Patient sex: F
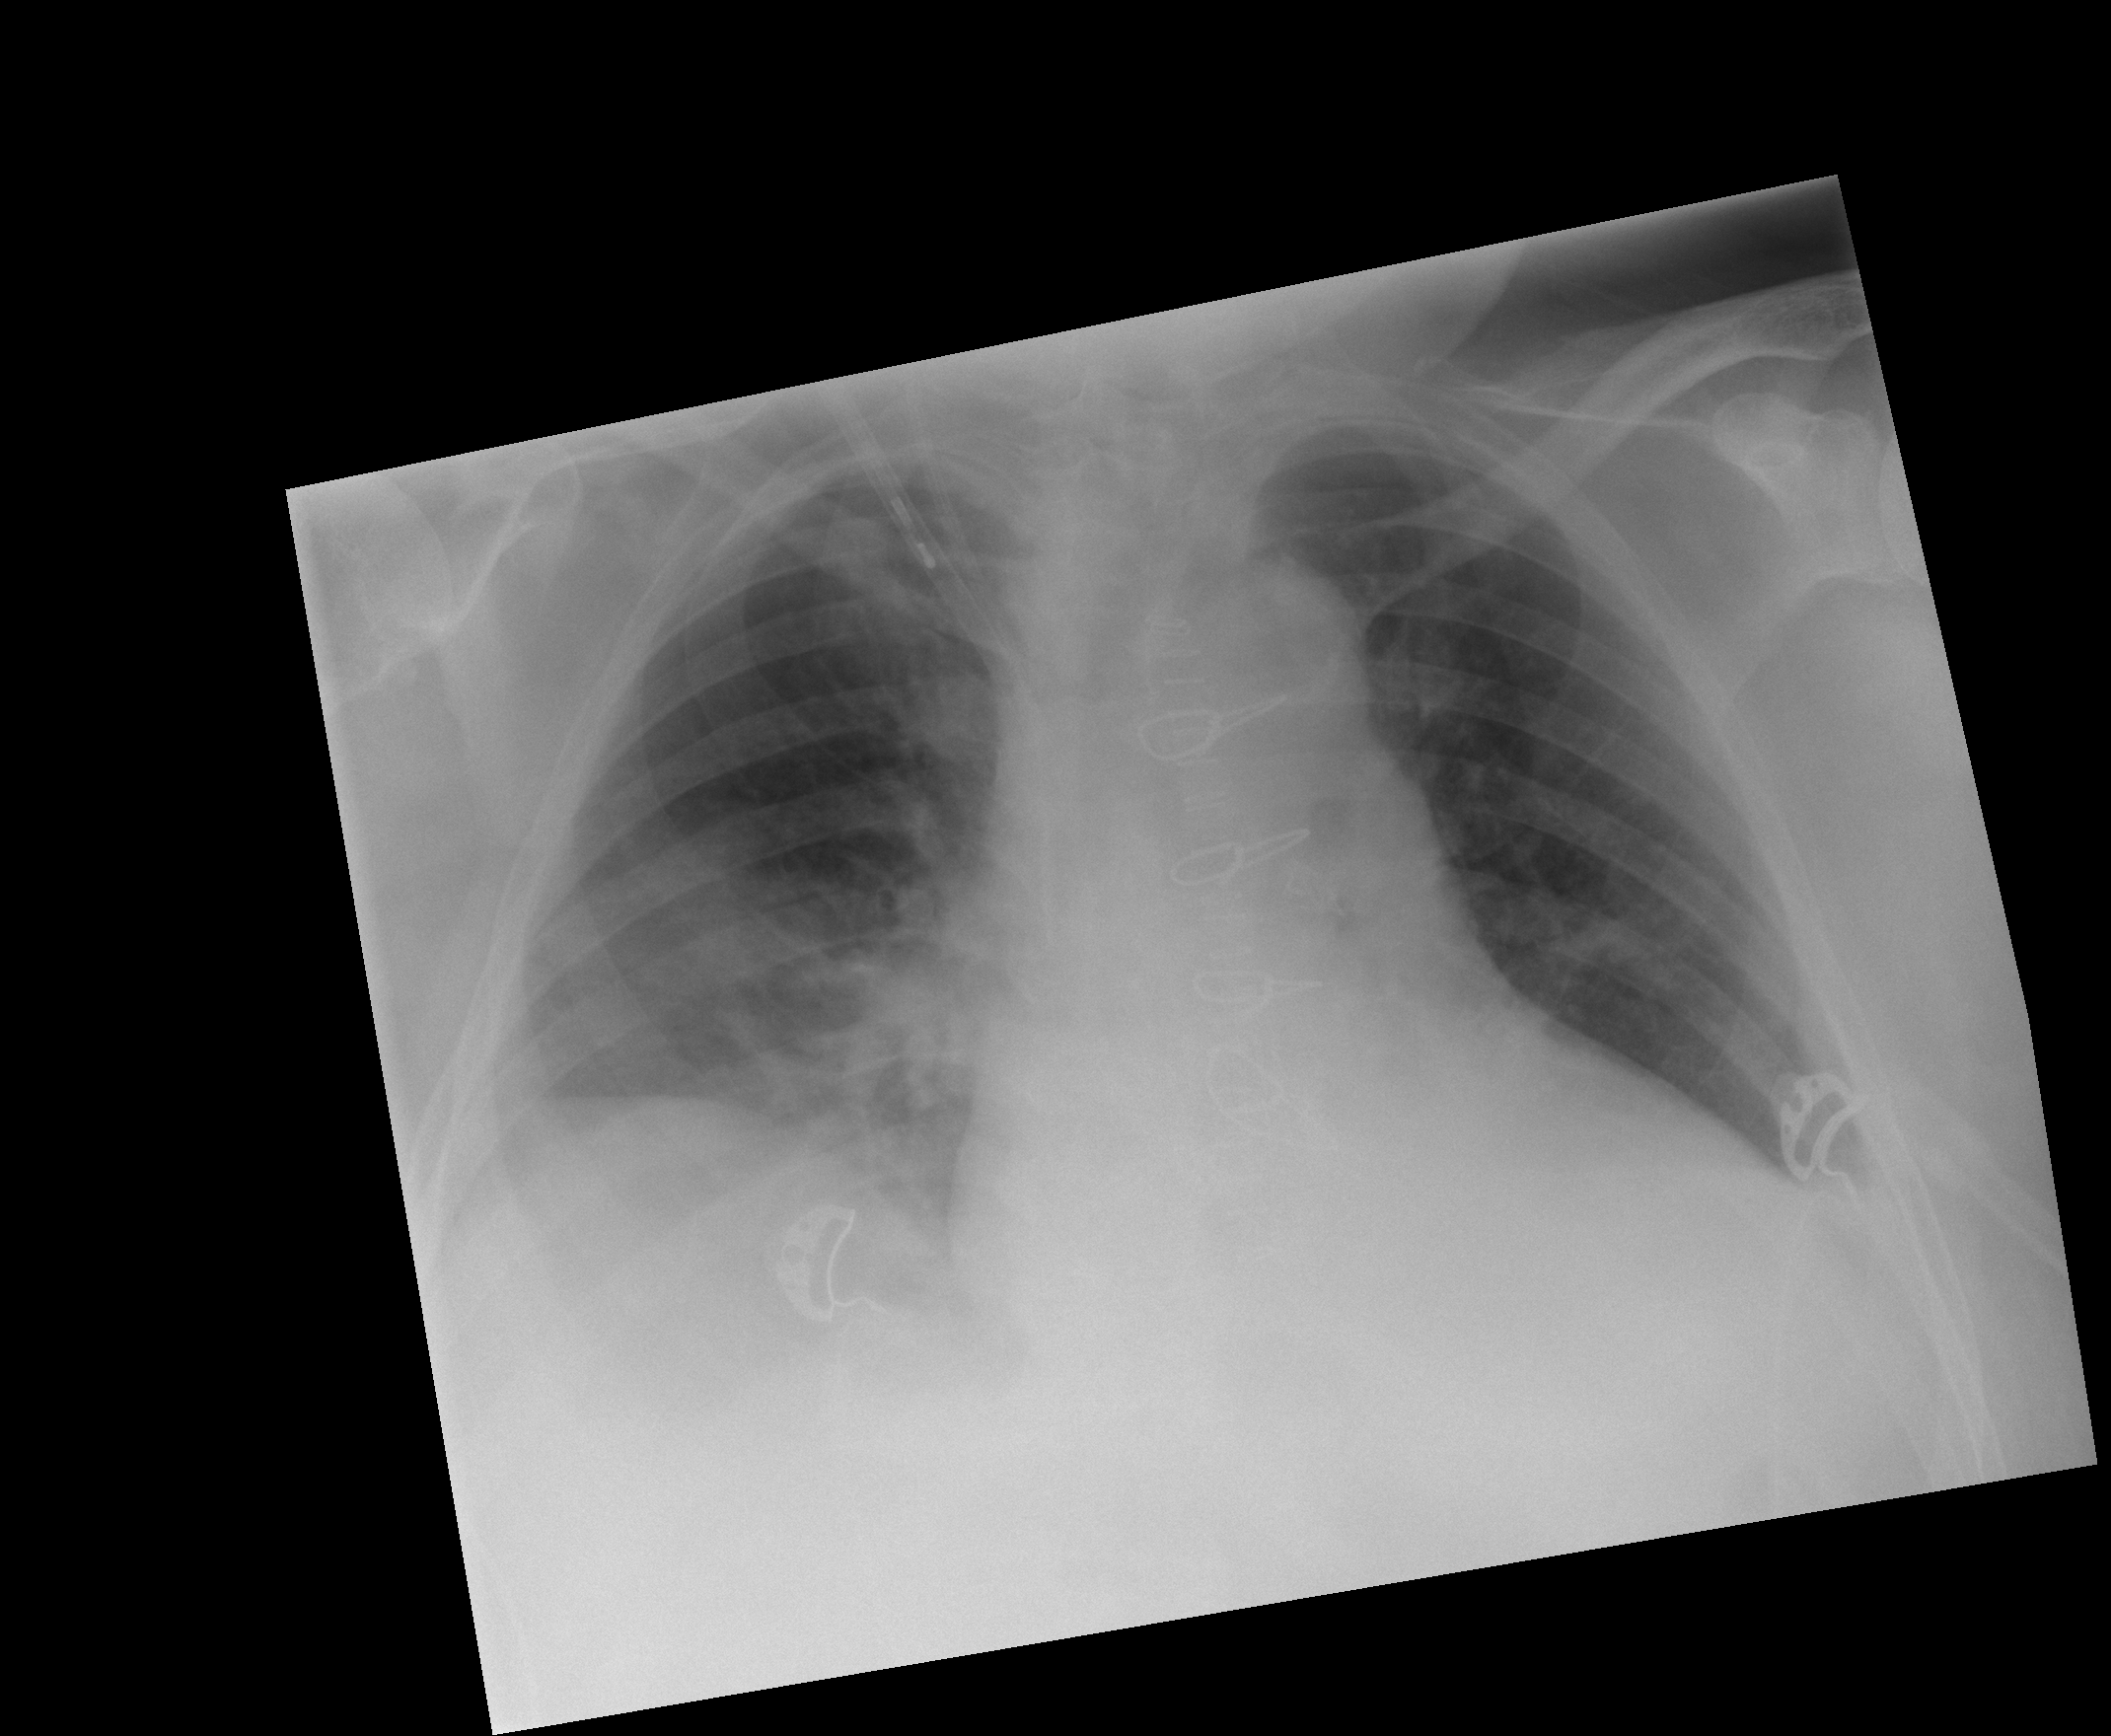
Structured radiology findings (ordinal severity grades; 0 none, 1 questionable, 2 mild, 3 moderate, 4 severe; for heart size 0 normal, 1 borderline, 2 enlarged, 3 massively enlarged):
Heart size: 0
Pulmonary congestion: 0
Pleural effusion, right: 1
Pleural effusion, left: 1
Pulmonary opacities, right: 2
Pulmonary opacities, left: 0
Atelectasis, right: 1
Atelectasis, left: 1